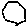
Label: hexagon